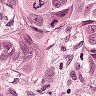
Metastatic tissue present: yes